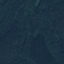
Land use / land cover: Forest